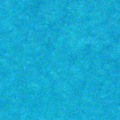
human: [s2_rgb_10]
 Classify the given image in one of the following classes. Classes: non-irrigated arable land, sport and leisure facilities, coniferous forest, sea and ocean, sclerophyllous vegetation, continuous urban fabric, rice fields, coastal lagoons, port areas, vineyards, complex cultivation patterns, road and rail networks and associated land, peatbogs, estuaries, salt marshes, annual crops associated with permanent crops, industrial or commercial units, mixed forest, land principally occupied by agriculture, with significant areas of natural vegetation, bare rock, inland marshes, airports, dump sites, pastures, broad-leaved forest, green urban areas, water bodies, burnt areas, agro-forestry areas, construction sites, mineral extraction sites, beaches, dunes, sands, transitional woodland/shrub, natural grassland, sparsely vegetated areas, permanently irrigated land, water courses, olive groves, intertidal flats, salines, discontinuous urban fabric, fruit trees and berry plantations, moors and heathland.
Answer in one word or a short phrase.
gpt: sea and ocean